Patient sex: M
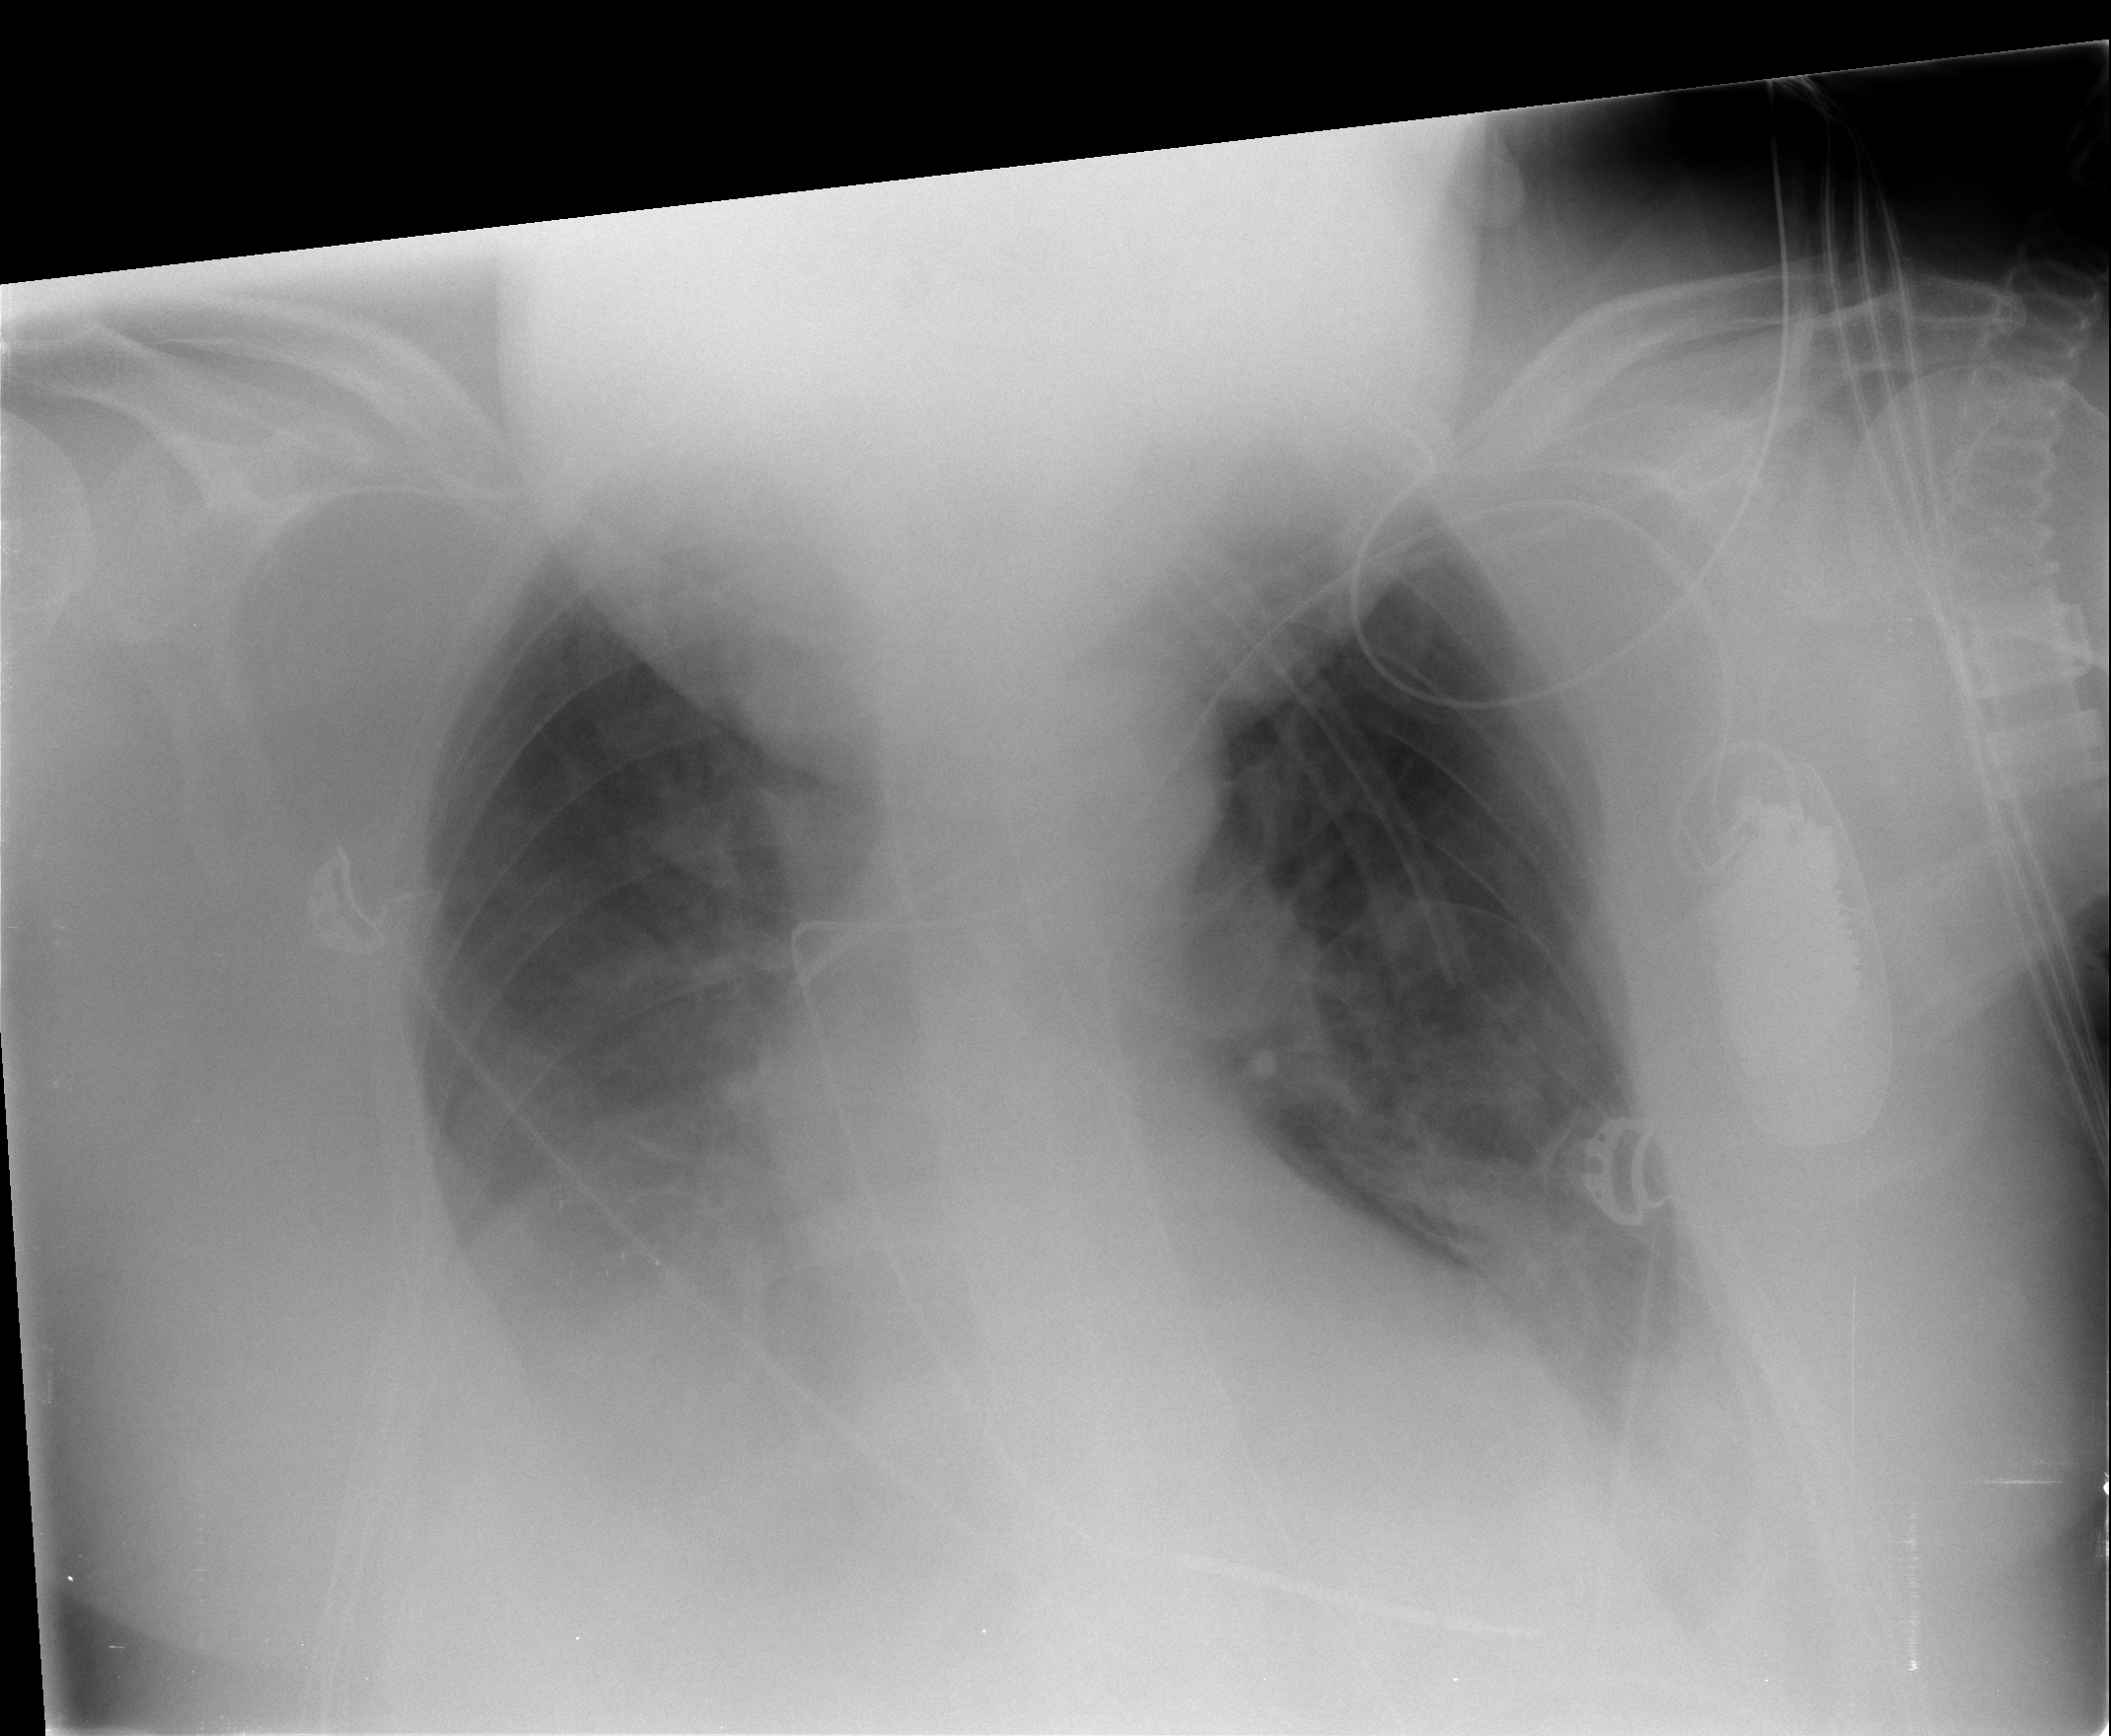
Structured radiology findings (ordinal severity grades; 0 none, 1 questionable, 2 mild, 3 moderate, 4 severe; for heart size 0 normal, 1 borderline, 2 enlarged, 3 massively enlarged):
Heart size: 0
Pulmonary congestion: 1
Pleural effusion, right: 3
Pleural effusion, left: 2
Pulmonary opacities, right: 0
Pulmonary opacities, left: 1
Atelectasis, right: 2
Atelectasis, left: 2